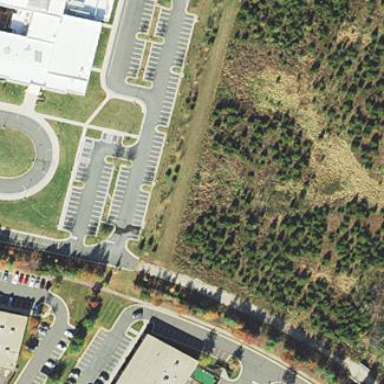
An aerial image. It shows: Paved parking area.